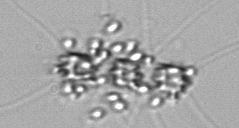
Label: Chaetoceros_didymus_TAG_external_flagellate